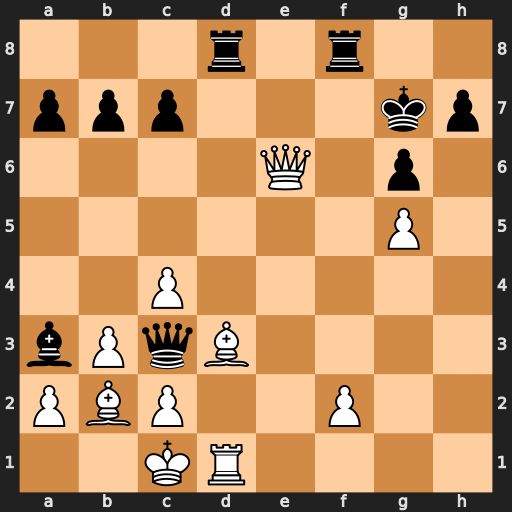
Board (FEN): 3r1r2/ppp3kp/4Q1p1/6P1/2P5/bPqB4/PBP2P2/2KR4
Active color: w
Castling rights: -
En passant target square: -
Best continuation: Bxa3 Qa1+ Kd2 Rxd3+ cxd3 Qxa2+ Kc3